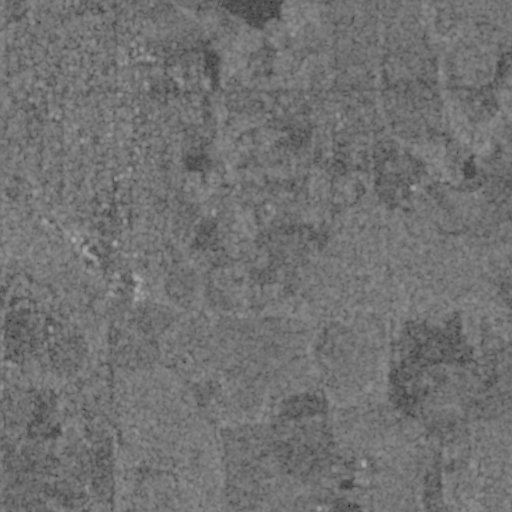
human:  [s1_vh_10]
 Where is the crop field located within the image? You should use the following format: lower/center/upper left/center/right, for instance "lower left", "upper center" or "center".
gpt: The crop field is located in the center left of the image.
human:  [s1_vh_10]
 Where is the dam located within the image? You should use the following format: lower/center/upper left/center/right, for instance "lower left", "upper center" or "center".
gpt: The dam is located in the upper center of the image.
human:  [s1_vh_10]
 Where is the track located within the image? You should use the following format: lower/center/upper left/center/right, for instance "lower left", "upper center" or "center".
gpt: The track is located in the upper center of the image.
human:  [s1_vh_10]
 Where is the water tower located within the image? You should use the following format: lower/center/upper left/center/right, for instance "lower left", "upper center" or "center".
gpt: The water tower is located in the upper left of the image.
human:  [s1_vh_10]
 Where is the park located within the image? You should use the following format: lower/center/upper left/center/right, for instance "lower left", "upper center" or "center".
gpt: There is no park in the image.

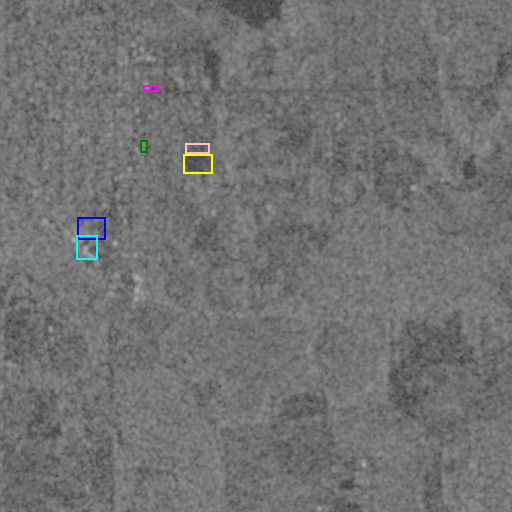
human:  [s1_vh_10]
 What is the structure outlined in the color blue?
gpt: The structure outlined in blue is a crop field.
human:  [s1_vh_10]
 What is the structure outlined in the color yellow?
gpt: The structure outlined in yellow is a park.
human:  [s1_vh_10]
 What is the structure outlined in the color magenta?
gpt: The structure outlined in magenta is a parking lot.
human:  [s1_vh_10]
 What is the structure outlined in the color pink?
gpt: The structure outlined in pink is a track.
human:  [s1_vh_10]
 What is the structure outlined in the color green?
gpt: The structure outlined in green is a building.
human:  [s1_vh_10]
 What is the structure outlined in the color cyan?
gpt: The structure outlined in cyan is a building.
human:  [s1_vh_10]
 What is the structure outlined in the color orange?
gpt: There is no orange outline.